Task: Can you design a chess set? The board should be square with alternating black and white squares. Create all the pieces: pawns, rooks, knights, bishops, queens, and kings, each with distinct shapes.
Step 5069:
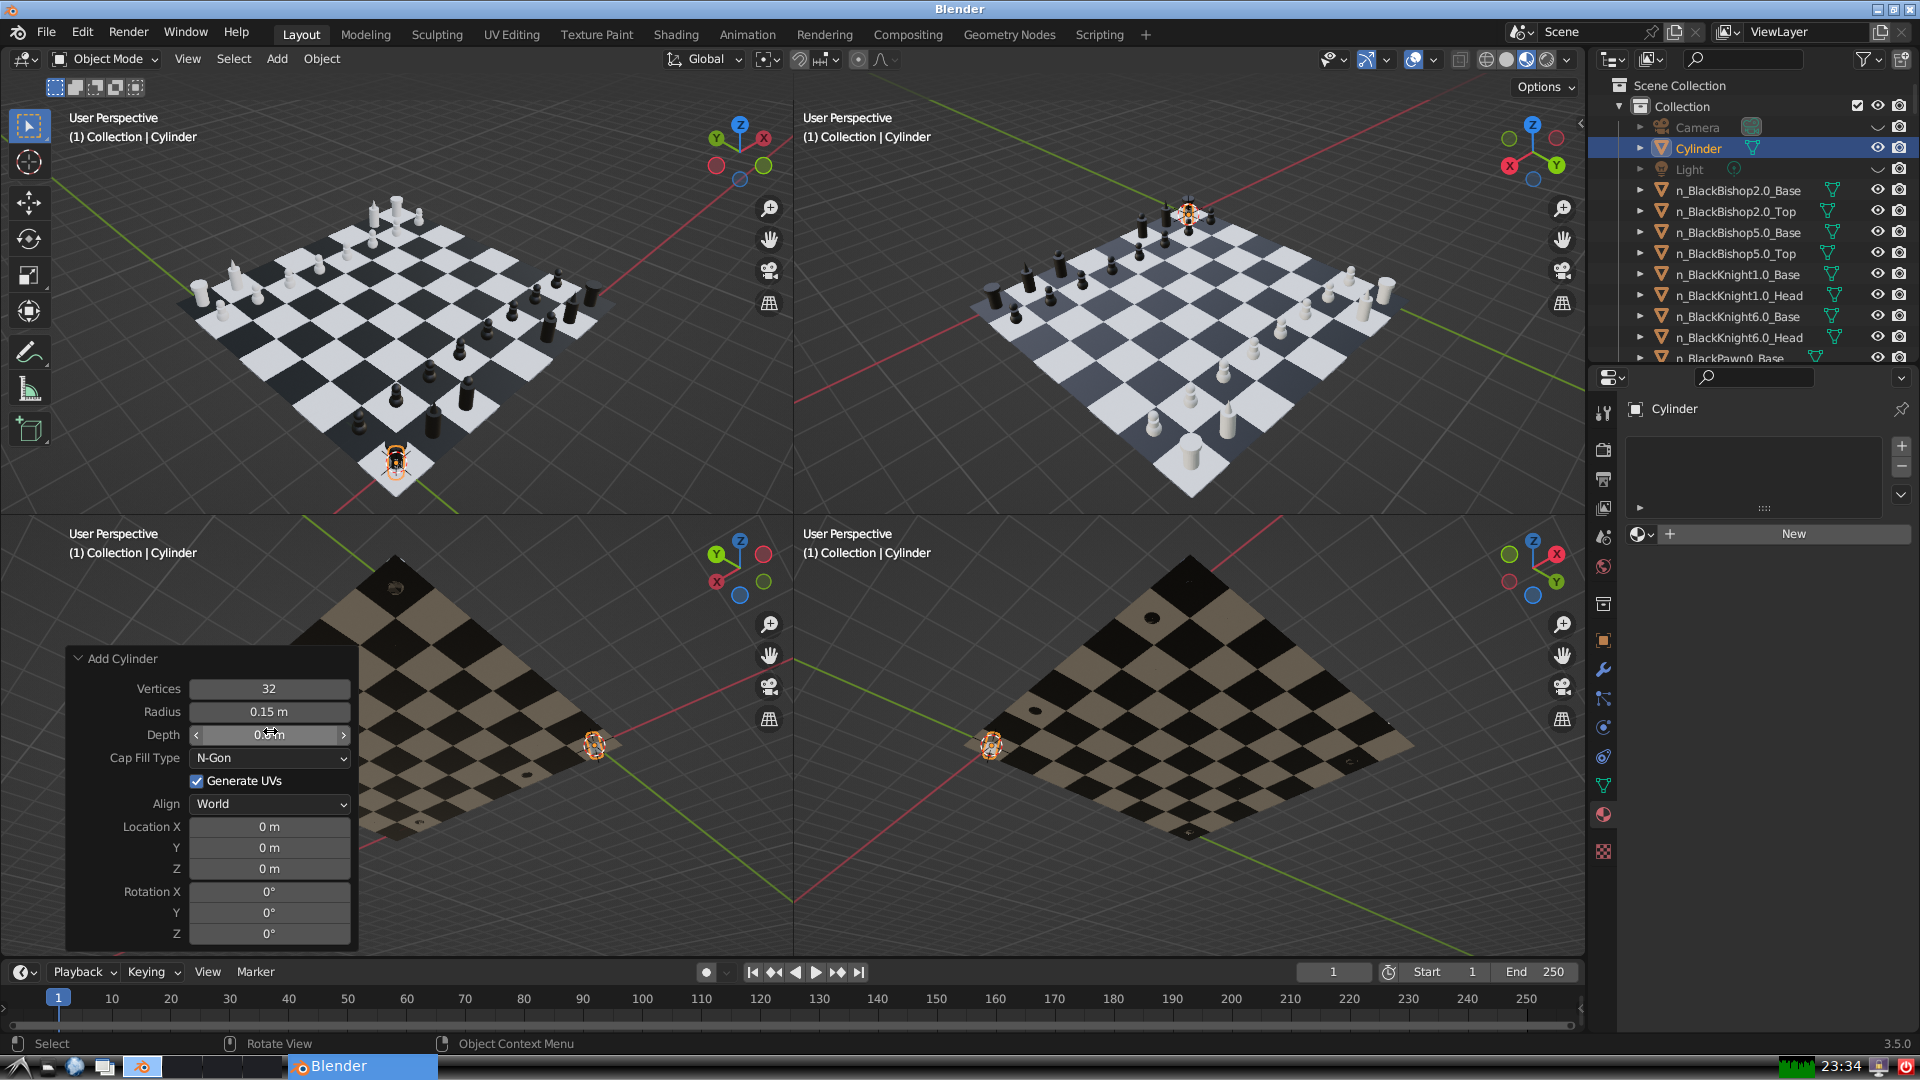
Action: click: no